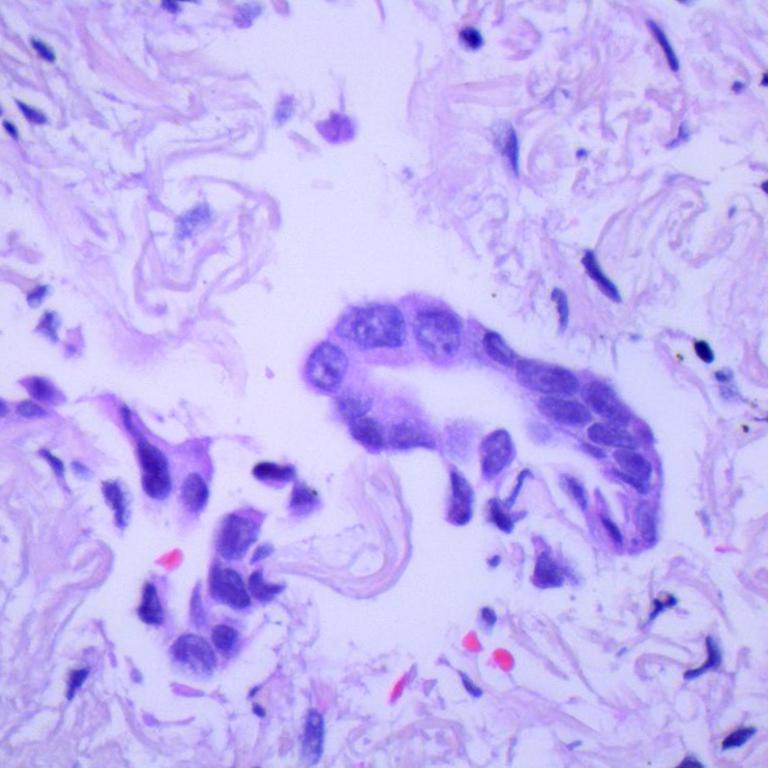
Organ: lung
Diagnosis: adenocarcinomas